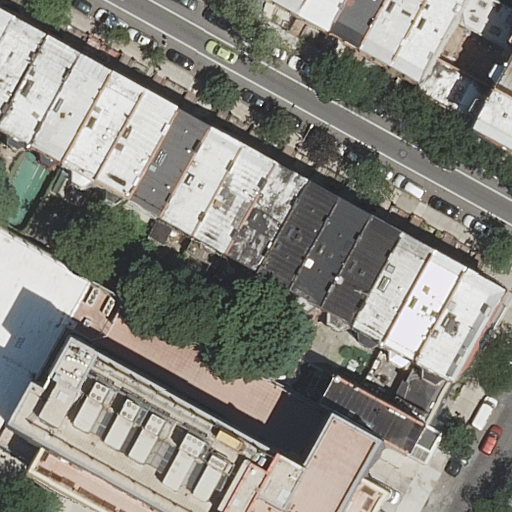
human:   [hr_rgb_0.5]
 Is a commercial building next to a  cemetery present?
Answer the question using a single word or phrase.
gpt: no

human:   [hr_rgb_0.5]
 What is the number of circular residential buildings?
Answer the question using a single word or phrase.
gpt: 0

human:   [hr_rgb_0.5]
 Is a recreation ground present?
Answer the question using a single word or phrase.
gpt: no

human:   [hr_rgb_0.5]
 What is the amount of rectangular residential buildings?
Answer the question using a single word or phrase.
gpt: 15

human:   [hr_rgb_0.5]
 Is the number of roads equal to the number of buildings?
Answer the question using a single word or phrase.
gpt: no

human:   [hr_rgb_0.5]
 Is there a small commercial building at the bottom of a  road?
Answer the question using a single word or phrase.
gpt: no

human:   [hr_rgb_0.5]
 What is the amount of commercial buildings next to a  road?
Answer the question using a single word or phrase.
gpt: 0

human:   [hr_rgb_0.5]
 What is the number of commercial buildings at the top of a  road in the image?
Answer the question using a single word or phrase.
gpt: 0

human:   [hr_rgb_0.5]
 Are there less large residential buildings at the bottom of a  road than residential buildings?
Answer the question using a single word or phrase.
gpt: yes

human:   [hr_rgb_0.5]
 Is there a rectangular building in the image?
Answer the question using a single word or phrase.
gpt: yes

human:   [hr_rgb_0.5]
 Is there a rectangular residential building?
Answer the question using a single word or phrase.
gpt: yes

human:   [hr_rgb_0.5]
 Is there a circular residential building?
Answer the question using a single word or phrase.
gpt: no

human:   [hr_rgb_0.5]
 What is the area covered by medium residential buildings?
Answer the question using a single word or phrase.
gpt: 3139m2

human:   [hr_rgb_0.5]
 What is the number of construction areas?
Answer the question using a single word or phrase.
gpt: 0

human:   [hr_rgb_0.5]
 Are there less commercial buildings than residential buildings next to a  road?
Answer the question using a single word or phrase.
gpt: yes

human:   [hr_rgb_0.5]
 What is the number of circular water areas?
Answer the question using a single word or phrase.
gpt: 0

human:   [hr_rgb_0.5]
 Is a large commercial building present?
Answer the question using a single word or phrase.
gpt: no

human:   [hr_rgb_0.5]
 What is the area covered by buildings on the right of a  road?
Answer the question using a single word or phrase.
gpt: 1237m2

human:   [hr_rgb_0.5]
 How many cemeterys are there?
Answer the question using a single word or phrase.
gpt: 0

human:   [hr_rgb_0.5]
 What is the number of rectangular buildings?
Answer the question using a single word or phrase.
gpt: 15

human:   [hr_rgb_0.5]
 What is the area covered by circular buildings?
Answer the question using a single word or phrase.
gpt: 0m2

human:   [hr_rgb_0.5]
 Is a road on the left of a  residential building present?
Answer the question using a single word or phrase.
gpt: no

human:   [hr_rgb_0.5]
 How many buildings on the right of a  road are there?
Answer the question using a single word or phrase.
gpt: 10

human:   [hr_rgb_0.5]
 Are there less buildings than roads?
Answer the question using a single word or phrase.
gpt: no

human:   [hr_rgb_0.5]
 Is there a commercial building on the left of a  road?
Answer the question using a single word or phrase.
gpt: no

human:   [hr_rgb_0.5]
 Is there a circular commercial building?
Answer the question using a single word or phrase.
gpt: no

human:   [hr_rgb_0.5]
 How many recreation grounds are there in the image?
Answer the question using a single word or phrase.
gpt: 0

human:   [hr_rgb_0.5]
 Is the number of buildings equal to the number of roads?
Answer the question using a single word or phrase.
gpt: no

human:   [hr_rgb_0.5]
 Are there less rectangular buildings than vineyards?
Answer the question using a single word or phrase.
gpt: no

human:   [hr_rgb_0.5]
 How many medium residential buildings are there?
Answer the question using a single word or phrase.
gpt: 19

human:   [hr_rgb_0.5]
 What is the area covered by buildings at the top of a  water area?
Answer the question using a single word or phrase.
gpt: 0m2

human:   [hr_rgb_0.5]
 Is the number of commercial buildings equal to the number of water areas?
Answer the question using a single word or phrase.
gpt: yes

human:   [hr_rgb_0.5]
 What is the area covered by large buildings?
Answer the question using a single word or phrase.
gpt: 2259m2

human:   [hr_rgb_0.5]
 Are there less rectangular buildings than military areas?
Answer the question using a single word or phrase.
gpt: no

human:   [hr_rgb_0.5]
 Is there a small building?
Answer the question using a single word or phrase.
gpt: yes

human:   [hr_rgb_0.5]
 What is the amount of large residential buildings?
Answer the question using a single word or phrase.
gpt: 1